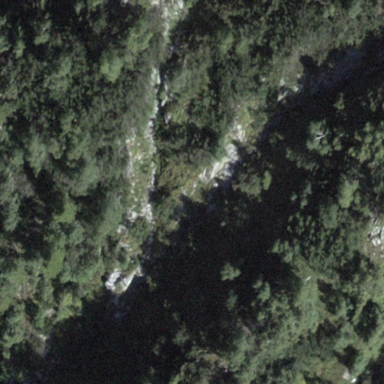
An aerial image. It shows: Forest area.